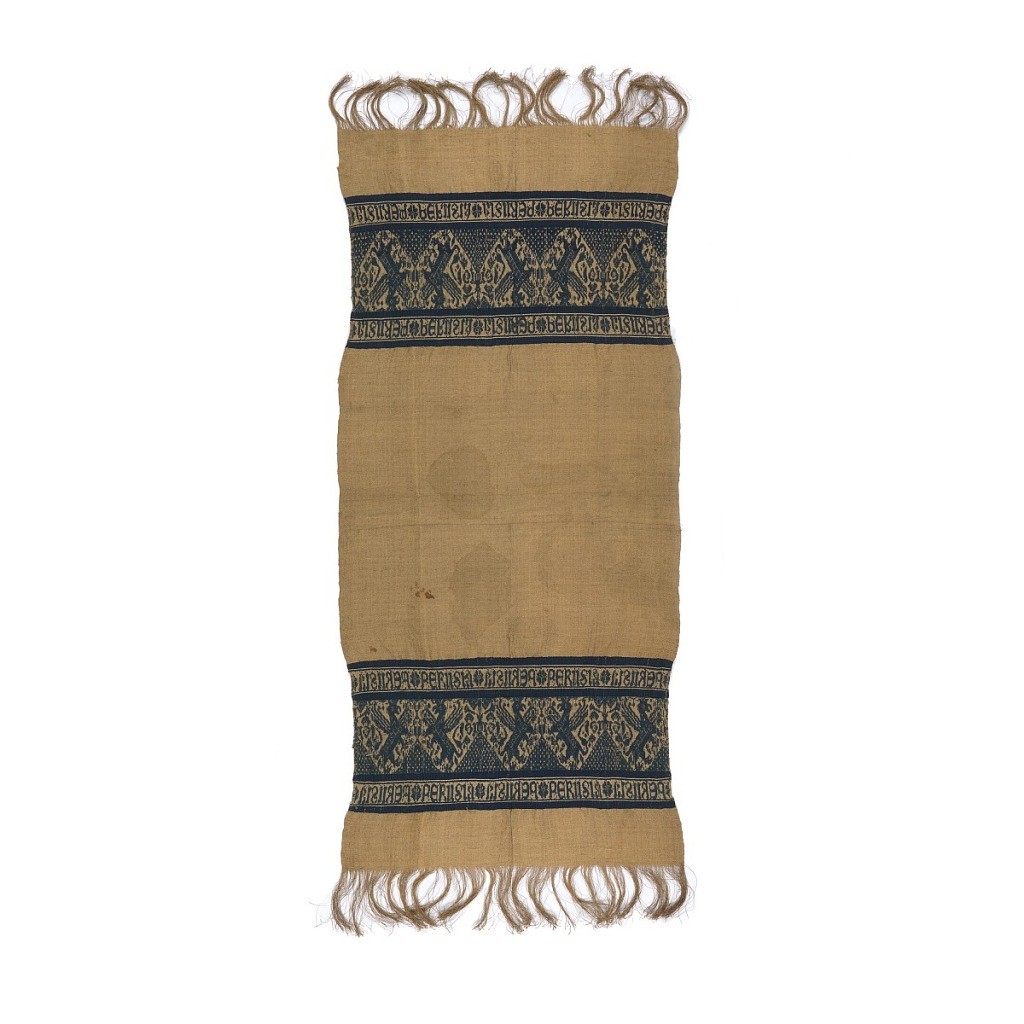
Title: Towel
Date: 19th century
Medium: bast fiber, cotton Technique: plain weave with supplementary weft
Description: At each end of the rectangular bast fiber diamond-twill towel, a blue cotton band with griffons alternating with a symmetrical geometric tree. The band is bordered at top and bottom by the repeated words "Perugia" alternately in mirror image. Warp fringe at end about 10.2cm or 4" long.